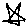
Label: star